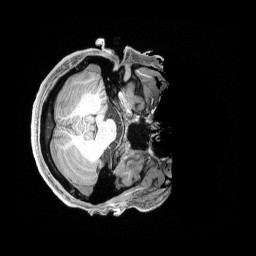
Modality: T1w
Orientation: axial
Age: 24
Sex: male
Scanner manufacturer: siemens
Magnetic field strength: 3 T
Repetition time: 2.4 s
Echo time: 0.00228 s